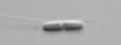
Label: pennate